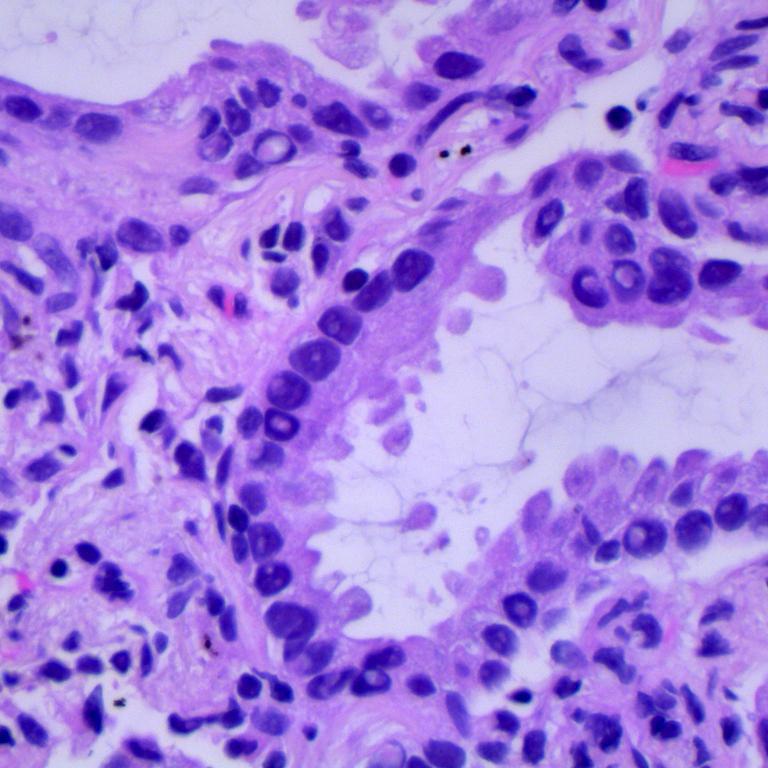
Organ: lung
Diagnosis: adenocarcinomas